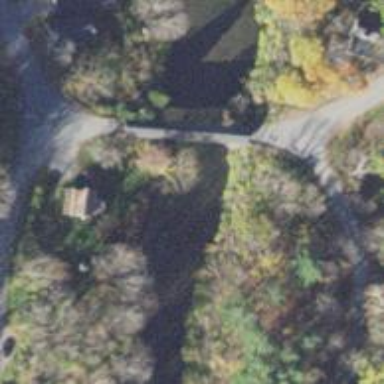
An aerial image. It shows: Covered bridge over tertiary road.